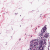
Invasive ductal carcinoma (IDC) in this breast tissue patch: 0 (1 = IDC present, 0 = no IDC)